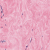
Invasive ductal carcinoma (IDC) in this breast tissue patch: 0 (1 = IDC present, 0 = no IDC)